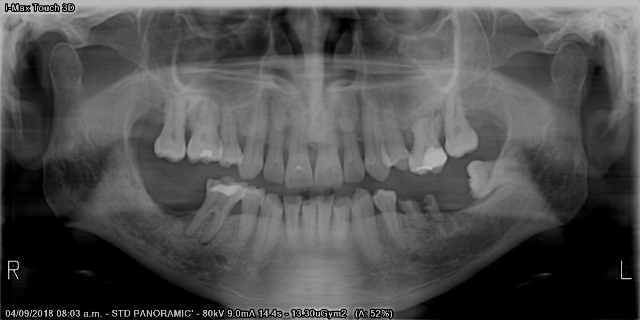
adult